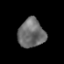
Tissue: prostate
Cell type: T cells
Senescence score: 0.3349
Nuclear area (px): 751
Mean DAPI intensity: 108.306